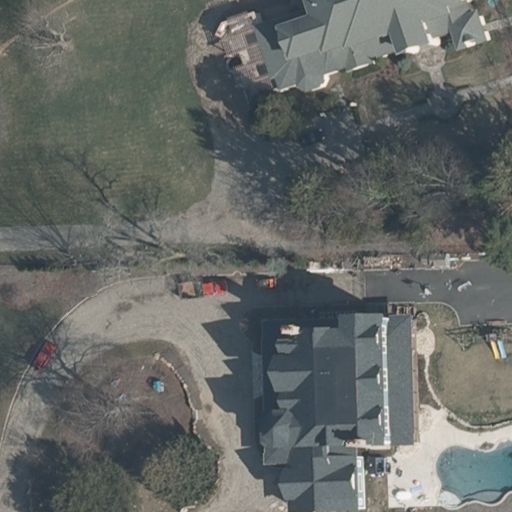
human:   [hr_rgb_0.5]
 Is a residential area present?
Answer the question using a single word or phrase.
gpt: yes

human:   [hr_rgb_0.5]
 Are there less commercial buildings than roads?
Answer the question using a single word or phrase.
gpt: yes

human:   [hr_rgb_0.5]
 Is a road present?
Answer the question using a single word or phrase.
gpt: yes

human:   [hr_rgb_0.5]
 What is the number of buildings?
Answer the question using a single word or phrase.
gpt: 2

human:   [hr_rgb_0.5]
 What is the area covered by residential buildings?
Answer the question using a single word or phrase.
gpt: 1601m2

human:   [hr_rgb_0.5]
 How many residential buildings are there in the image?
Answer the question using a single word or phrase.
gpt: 2

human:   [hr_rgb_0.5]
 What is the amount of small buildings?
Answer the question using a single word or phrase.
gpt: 0

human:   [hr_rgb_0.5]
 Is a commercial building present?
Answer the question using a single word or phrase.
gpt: no

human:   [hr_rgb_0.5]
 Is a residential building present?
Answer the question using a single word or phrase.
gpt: yes

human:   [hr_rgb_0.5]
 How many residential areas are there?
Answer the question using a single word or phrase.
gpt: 1

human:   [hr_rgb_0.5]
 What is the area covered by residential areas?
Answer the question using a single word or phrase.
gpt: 10595m2

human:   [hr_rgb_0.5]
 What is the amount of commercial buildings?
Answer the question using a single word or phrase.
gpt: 0

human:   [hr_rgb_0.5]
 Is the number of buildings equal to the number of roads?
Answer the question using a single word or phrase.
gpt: yes

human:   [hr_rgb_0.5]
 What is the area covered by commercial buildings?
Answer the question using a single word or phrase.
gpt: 0m2

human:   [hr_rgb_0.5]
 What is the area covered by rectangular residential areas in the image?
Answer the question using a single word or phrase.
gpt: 10595m2

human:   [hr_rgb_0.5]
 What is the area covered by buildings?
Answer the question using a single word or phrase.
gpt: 1601m2

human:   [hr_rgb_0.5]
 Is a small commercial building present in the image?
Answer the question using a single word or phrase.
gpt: no

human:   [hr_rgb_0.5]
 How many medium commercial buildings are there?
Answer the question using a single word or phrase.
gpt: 0

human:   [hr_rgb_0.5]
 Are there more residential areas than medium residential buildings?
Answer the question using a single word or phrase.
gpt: yes

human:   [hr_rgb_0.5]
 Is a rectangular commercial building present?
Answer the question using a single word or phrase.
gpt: no

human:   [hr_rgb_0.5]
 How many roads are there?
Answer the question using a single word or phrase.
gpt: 2

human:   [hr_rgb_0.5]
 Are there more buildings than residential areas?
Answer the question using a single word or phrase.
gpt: yes

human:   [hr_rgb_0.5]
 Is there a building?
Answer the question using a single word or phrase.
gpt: yes

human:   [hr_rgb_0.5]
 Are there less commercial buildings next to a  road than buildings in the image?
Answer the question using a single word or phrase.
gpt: yes

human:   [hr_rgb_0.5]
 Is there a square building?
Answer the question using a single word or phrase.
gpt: no

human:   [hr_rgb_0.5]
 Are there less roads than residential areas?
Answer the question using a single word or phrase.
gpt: no

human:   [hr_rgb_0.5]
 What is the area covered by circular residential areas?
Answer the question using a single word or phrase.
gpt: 0m2

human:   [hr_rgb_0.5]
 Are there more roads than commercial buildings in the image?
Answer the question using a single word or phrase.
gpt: yes

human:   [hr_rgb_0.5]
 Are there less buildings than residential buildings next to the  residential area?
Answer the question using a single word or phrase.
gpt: no

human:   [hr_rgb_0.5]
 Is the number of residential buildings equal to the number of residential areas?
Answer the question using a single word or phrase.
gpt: no

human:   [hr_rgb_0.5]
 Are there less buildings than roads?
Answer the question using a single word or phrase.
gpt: no

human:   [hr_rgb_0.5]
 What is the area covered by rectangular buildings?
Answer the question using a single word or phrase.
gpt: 0m2

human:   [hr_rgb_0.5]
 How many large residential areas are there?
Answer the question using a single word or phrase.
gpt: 1

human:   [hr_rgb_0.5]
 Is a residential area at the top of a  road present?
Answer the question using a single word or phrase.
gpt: no

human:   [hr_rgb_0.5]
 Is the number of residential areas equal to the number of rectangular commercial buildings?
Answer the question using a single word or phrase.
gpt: no

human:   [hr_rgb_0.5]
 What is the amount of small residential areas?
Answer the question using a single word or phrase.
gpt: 0

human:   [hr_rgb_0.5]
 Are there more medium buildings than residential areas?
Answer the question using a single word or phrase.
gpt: no

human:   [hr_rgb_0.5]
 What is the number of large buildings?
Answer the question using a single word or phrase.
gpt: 2

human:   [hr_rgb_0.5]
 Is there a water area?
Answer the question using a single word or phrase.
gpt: no

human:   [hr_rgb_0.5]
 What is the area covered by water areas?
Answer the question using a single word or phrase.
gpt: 0m2

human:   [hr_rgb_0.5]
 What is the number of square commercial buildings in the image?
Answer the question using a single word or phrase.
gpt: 0

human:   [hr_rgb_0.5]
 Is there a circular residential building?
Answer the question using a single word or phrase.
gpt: no

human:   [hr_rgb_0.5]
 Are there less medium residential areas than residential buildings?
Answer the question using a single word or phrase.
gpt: yes

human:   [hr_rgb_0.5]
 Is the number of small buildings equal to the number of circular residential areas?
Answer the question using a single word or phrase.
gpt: yes

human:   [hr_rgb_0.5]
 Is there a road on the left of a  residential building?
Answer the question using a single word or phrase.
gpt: yes

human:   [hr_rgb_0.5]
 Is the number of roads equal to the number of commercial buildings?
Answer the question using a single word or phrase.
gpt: no

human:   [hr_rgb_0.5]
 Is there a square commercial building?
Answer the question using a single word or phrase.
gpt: no

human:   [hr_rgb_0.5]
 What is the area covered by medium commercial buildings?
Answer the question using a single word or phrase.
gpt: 0m2

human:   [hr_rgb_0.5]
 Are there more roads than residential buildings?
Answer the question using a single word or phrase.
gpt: no

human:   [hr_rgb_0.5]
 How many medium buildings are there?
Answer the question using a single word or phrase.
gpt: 0

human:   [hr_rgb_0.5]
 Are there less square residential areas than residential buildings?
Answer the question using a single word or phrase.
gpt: yes

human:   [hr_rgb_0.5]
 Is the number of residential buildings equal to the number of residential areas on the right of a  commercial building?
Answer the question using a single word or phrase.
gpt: no

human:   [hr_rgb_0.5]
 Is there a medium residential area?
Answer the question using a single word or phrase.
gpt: no

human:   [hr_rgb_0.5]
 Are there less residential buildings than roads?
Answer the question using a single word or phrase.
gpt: no

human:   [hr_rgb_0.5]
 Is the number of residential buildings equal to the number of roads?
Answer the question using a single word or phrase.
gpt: yes

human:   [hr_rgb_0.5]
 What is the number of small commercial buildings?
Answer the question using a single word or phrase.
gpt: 0

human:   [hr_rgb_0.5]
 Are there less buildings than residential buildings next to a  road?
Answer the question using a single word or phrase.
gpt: no

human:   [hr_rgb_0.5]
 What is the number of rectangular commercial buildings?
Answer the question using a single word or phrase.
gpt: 0

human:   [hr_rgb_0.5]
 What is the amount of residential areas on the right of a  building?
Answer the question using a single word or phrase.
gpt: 0

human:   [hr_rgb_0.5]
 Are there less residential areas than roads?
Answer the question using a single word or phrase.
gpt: yes

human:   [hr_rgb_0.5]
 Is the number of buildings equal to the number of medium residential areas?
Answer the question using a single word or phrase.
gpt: no

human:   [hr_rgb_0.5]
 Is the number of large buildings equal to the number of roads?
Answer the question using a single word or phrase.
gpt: yes

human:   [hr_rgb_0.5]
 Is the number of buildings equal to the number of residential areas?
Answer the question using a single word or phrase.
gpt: no

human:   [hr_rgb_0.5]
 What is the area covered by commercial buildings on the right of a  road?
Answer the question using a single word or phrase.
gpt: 0m2